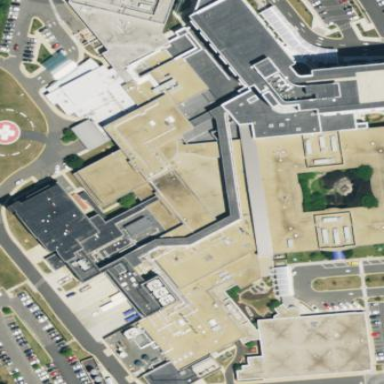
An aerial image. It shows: Hospital building.